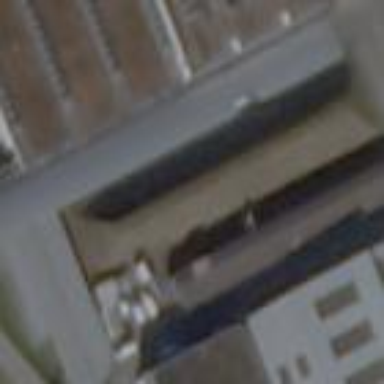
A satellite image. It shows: View of roof of building.